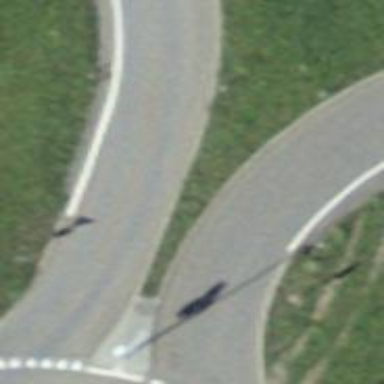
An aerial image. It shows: Road with traffic signals.